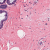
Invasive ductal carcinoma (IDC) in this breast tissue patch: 0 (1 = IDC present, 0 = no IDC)